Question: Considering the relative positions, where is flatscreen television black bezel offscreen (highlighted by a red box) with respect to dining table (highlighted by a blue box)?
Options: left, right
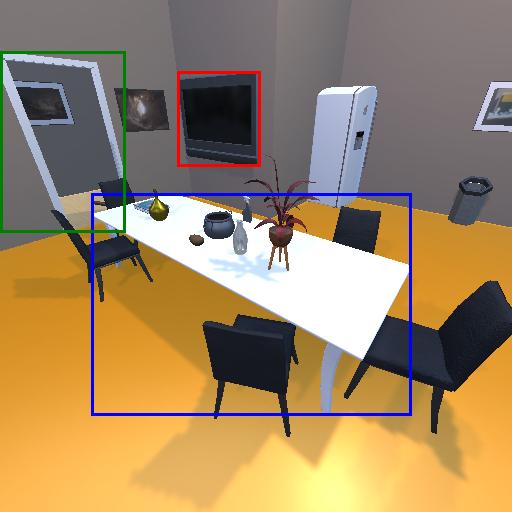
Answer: left